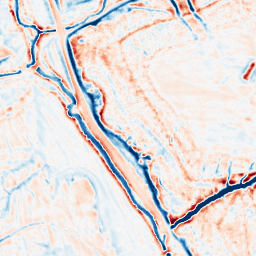
Category: edge_preserving
Decomposition family: bilateral
Decomposition parameters: d: 15
sigma_color: 100
sigma_space: 150
Upsampling method: bilinear
Upsampling parameters: scale: 2
Upsampling scale: 2